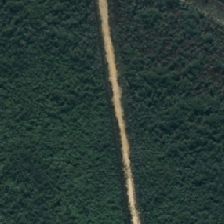
Land cover: herbaceous_freshwater_vege